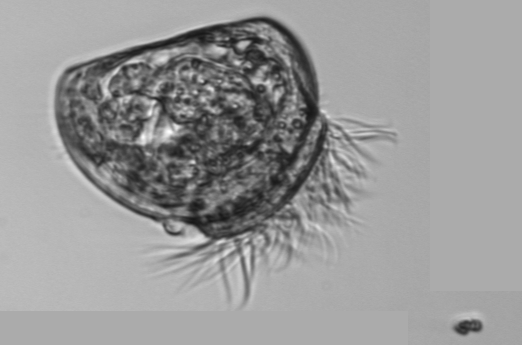
Label: shellfish_larvae